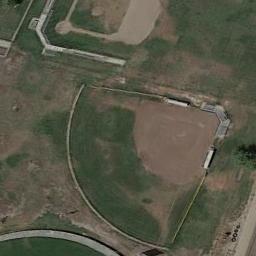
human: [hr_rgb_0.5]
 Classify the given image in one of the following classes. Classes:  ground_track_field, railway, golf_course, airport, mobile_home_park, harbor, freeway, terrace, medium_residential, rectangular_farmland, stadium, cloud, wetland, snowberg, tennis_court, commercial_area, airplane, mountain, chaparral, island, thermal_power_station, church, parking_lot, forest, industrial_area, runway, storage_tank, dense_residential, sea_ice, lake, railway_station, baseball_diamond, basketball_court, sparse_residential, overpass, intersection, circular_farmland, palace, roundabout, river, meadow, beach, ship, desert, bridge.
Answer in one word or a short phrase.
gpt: baseball_diamond